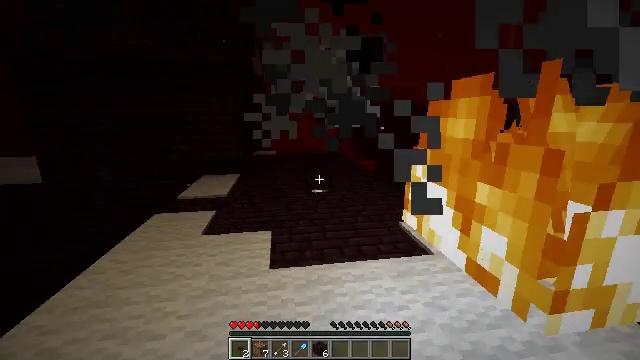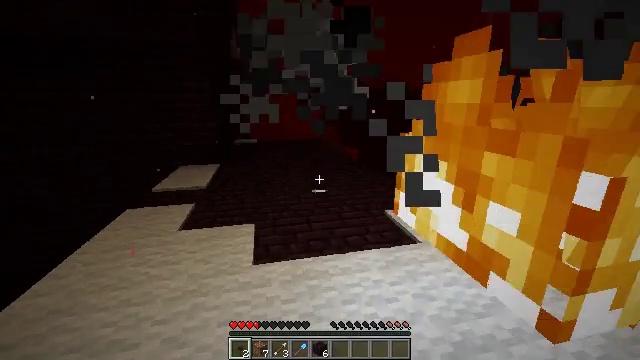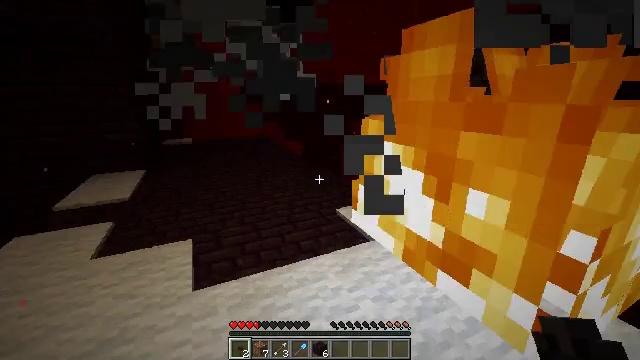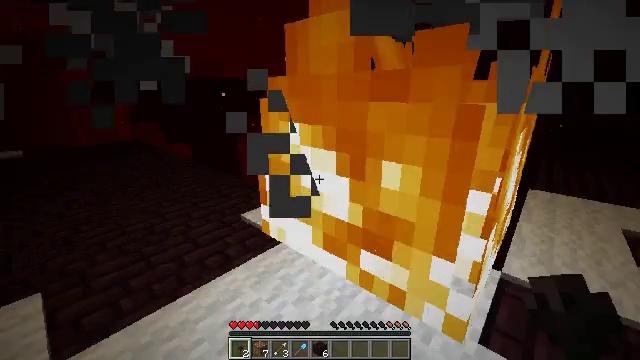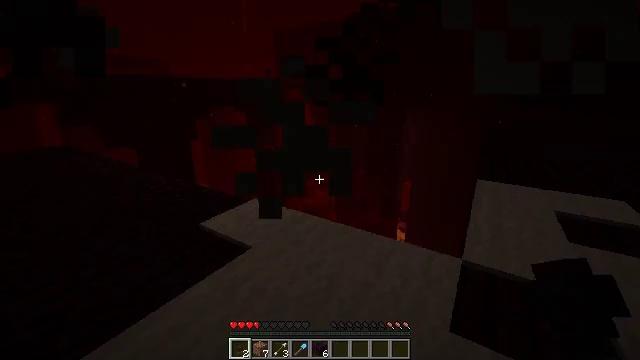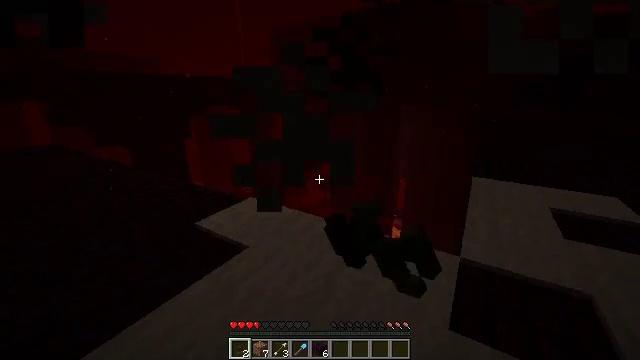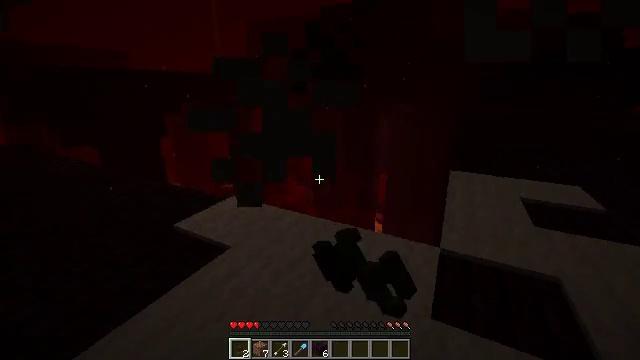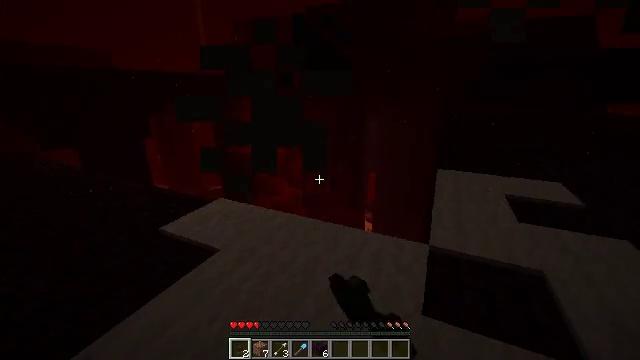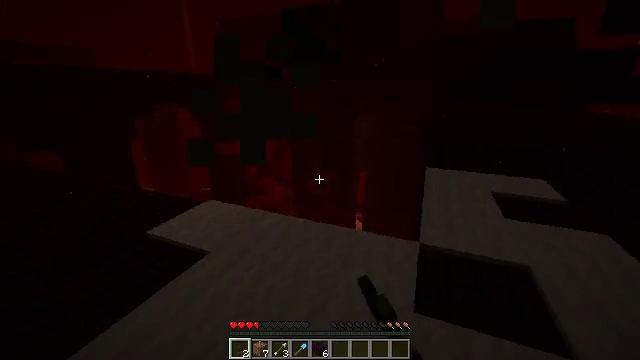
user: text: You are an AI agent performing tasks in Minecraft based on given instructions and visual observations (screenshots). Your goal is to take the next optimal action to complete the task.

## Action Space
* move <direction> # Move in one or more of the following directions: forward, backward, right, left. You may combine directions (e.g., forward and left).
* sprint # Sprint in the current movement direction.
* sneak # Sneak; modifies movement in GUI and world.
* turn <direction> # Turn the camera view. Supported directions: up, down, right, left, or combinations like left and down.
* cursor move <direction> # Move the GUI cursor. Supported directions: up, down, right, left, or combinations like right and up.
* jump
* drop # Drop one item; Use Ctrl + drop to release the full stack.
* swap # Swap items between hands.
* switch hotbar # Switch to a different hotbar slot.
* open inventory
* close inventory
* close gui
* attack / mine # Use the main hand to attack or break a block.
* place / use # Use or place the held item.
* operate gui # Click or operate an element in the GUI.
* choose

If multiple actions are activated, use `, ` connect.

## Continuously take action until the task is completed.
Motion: motion action
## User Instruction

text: Remove the fire source.
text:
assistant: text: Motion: move forward, turn right and down
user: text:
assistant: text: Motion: move forward, turn right and down
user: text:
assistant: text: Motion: turn right and down
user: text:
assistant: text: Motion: turn right, attack / mine
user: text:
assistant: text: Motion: turn right, attack / mine
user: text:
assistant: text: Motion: turn right
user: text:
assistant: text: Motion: turn right
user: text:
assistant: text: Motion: turn right
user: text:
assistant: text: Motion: no_op